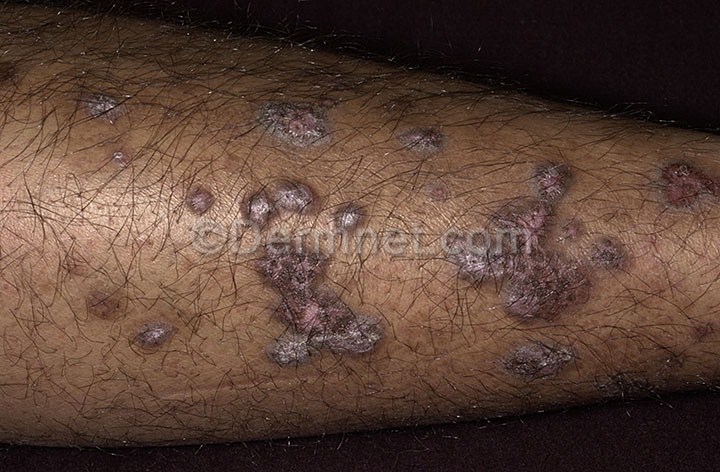
Disease: Psoriasis pictures Lichen Planus and related diseases